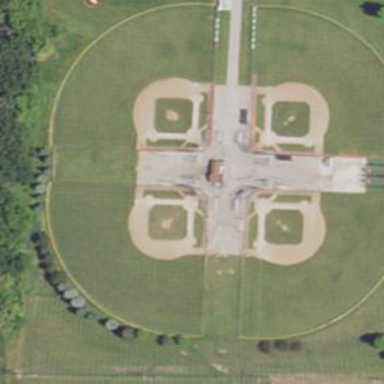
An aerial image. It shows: Baseball pitch for leisure land activities.